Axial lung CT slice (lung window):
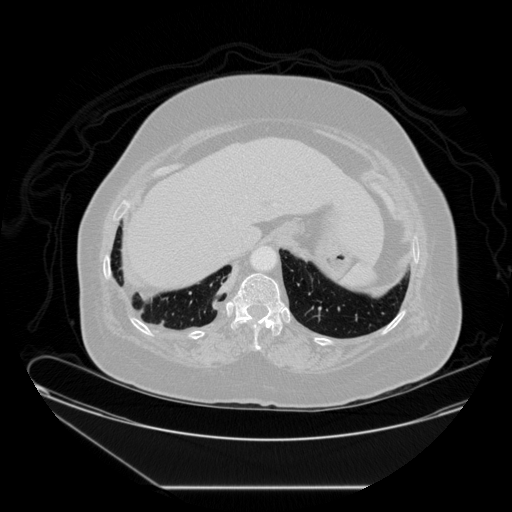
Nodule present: no